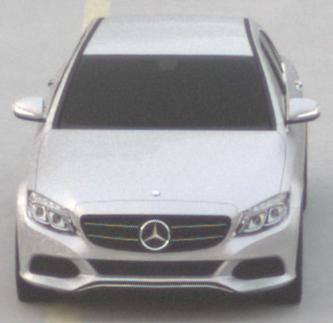
Make: Mercedes-Benz
Model: C 160
Detailed model: C-Class (205) Limousine
Model produced from: 2015/04
Model produced until: 2018/04
Doors: 4
Color: white
Road condition: dry road
Daytime: sunrise or sunset
Contrast: low contrast